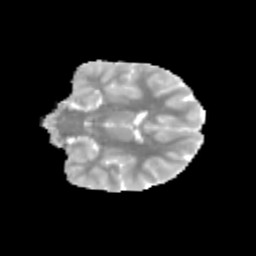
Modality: MD
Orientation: coronal
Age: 11
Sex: female
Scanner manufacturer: siemens
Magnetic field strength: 3 T
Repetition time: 3.8 s
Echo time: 0.07 s